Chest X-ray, AP view. Patient: 74 years old, sex M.
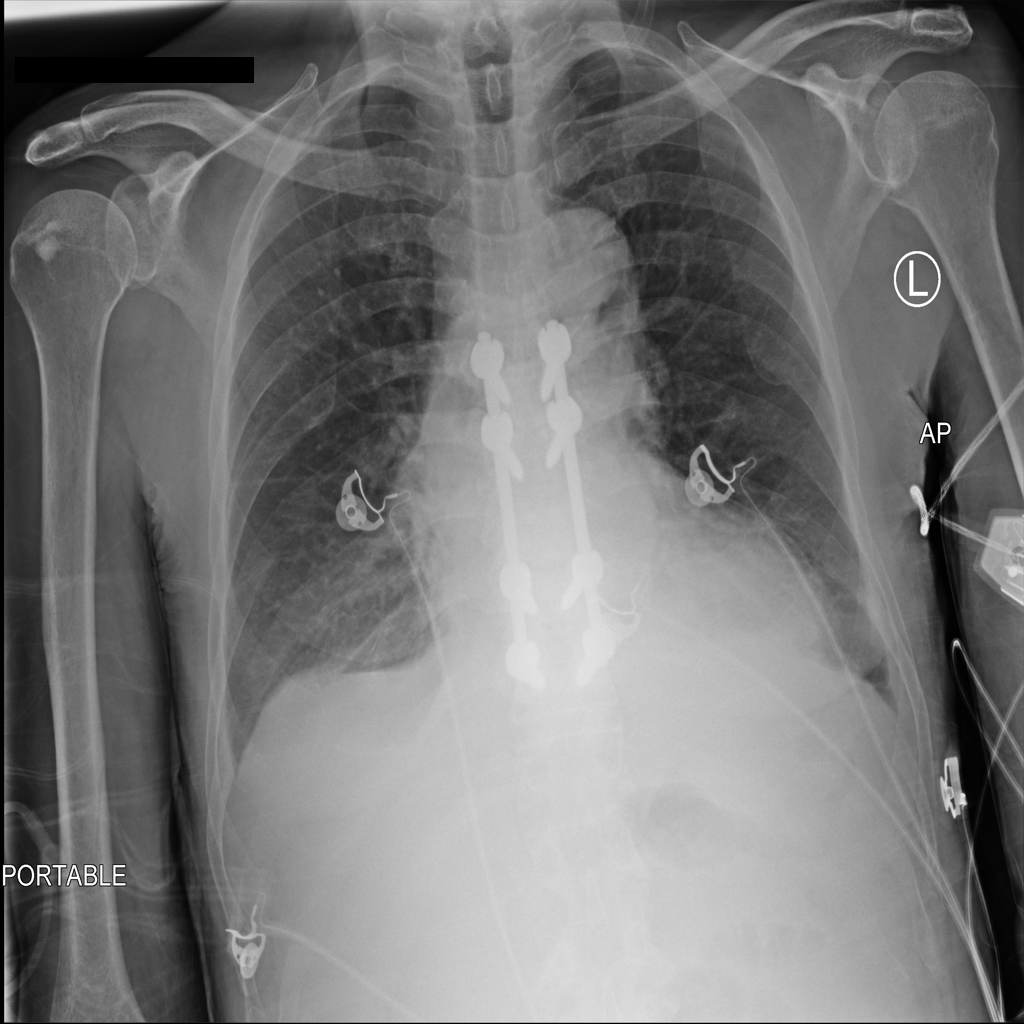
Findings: Cardiomegaly, Effusion